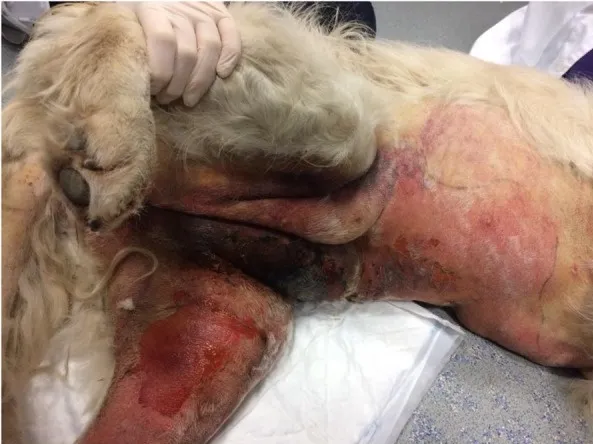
Images of a dog with CRGV (Case 2) illustrating an extensive, erythematous necrotic lesion involving the skin of the caudoventral abdomen and medial aspect of left hindlimb.
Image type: medical_photograph (skin_photograph)